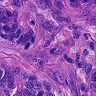
Metastatic tissue present: yes